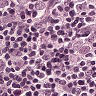
Metastatic tissue present: yes